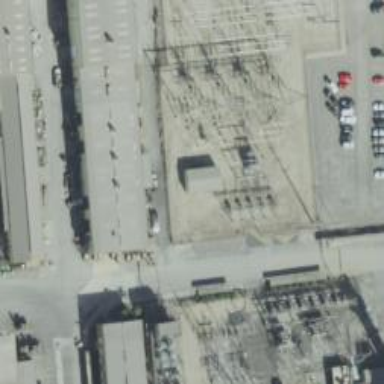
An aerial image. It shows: Switch used for power control.